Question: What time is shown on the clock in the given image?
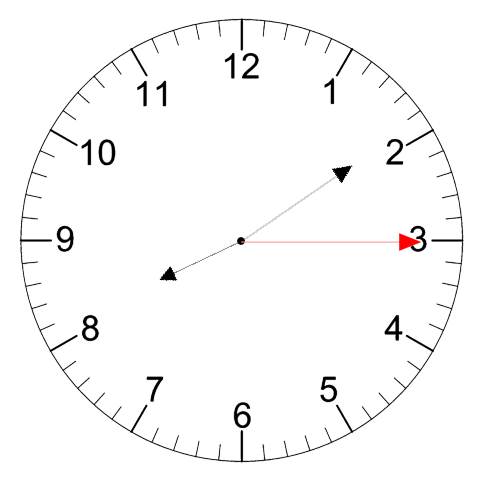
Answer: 08:09:15